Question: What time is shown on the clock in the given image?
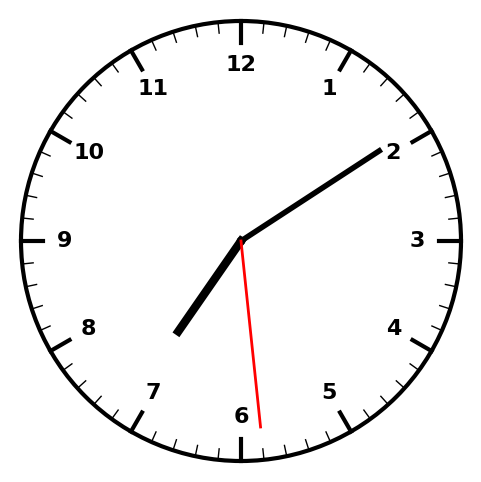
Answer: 07:09:29